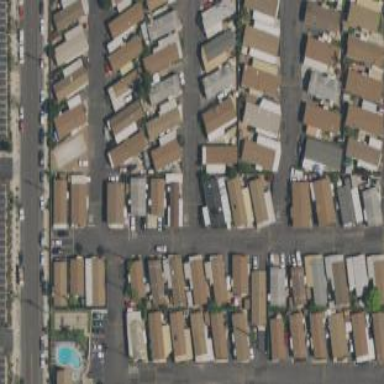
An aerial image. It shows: Residential area known as trailer park.